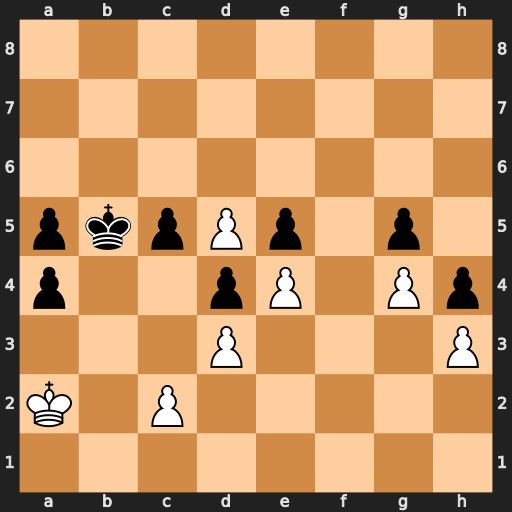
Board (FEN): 8/8/8/pkpPp1p1/p2pP1Pp/3P3P/K1P5/8
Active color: w
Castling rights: -
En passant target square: -
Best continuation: Ka3 Kb6 Kxa4